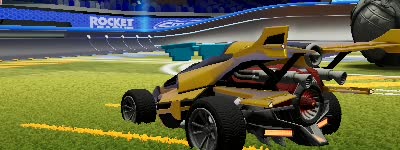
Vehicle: aftershock